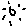
Label: sun